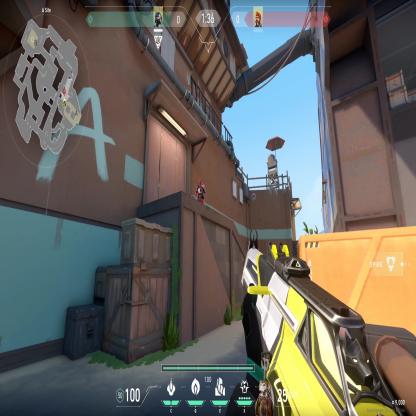
Label: enemy